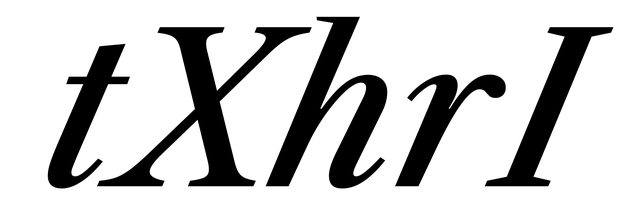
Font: LibreCaslonText-Italic_Medium_Italic